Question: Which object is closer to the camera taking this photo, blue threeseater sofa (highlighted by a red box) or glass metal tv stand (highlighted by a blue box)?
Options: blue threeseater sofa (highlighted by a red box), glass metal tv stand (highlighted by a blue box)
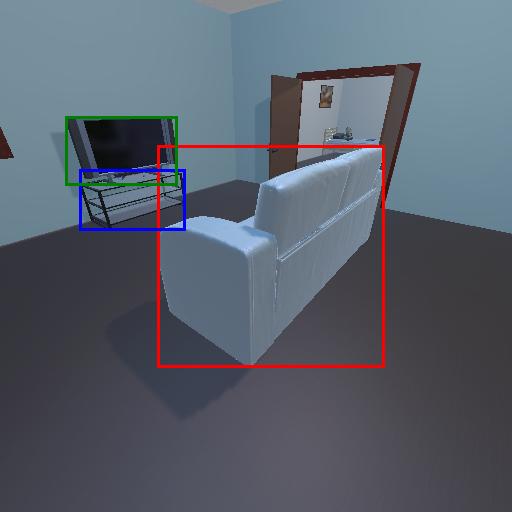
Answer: blue threeseater sofa (highlighted by a red box)